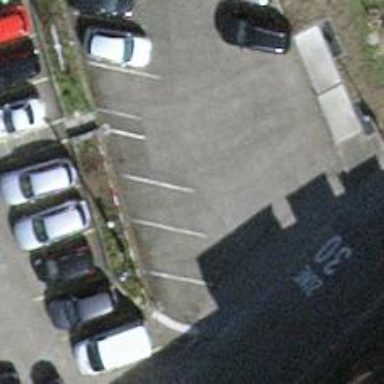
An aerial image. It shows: Asphalt parking aisle road.